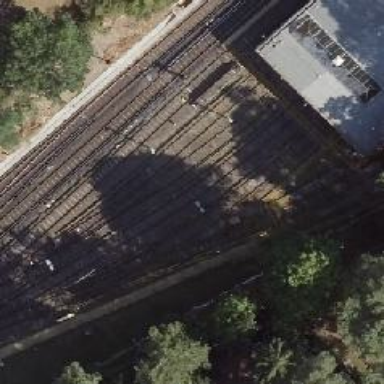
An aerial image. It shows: Disused electrified railway yard with overhead electrified rails.